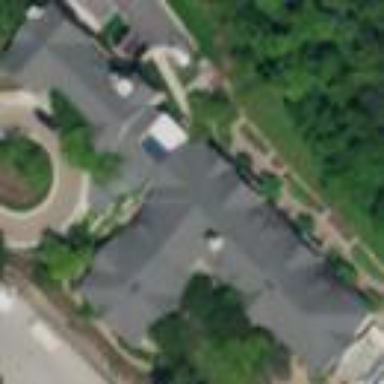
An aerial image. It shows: Nursing home building.